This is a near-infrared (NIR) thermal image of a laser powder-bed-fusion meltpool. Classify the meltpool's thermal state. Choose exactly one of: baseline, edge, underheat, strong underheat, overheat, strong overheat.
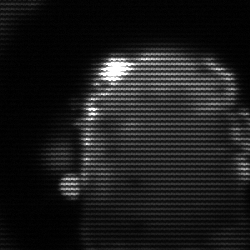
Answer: baseline